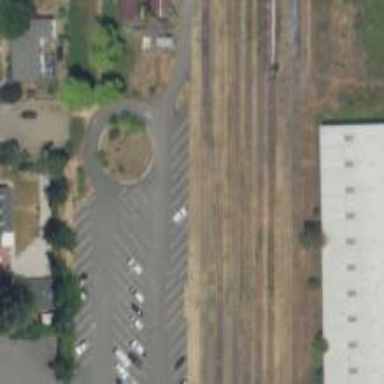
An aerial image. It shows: Railway siding with rails.